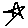
Label: star